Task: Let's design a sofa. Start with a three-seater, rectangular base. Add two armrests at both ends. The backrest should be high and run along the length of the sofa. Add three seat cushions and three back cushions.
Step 204:
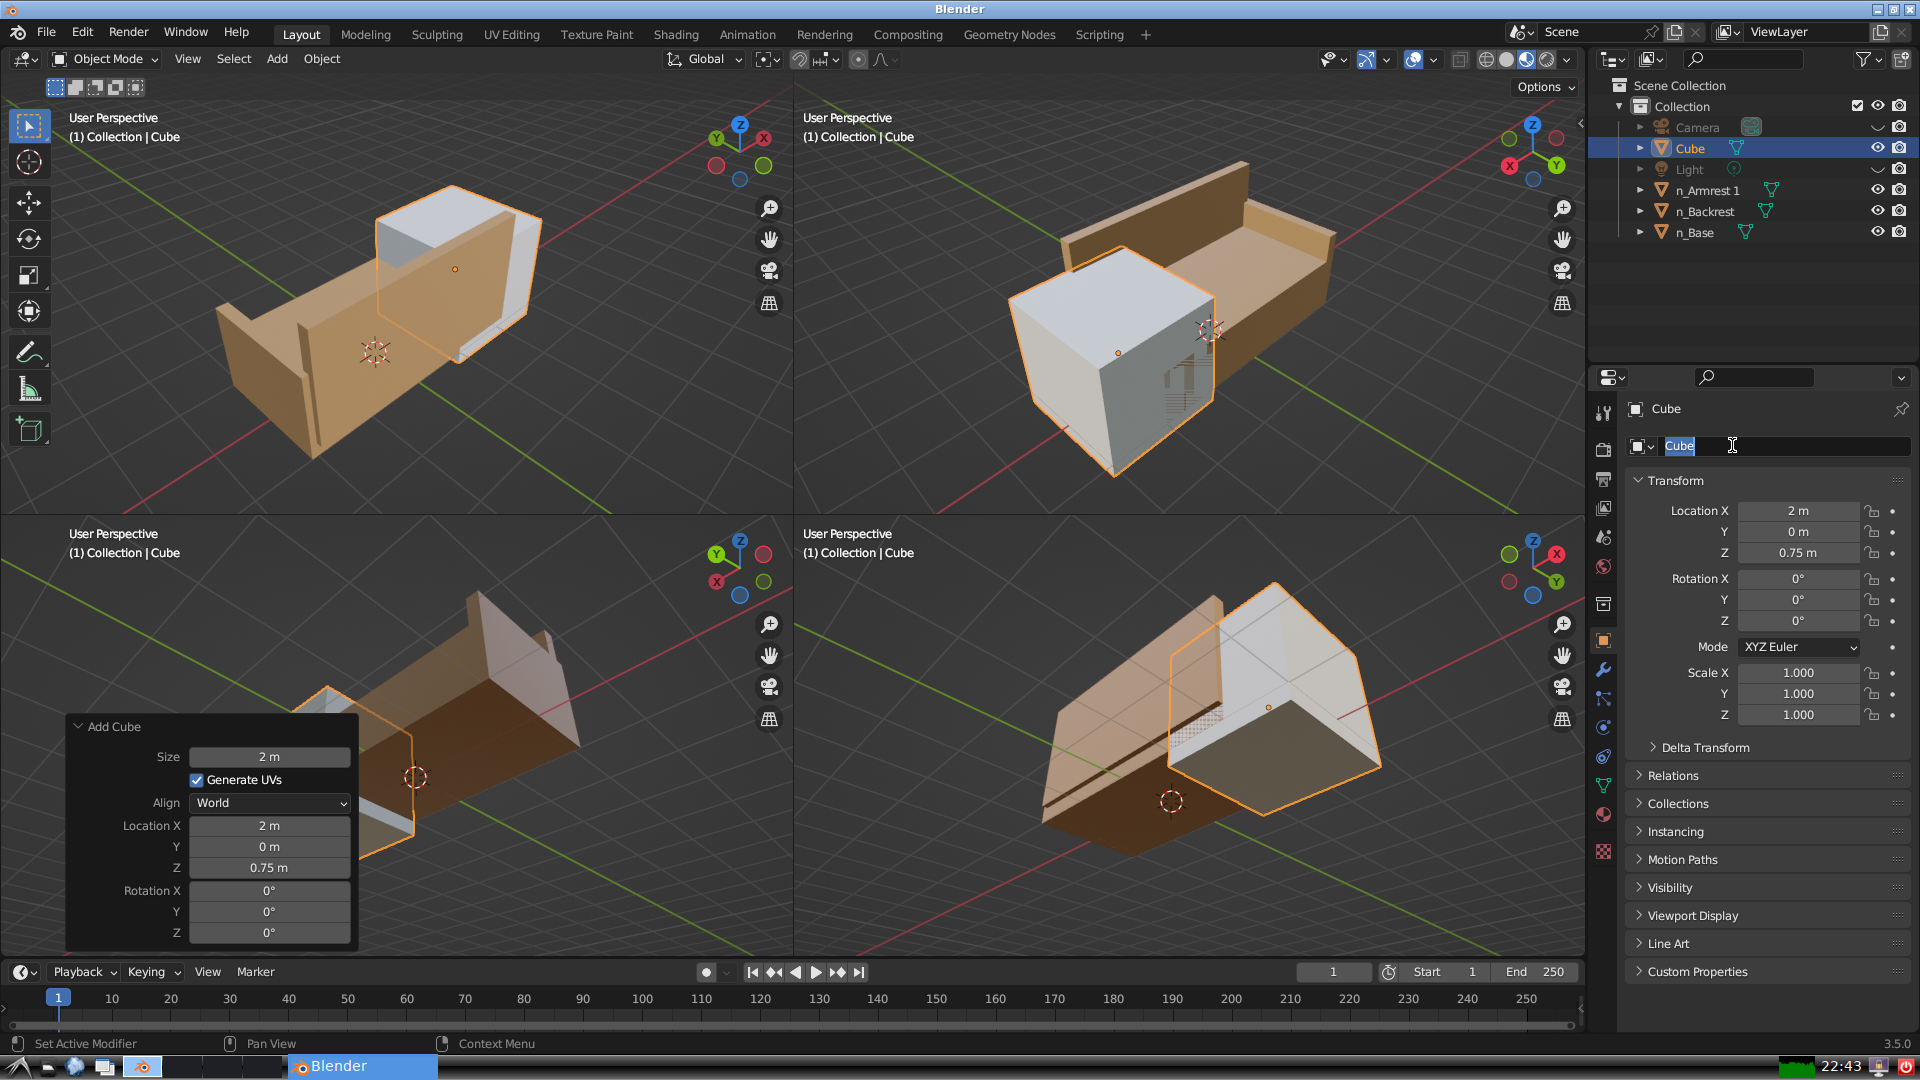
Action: input_text: n_Armrest 2